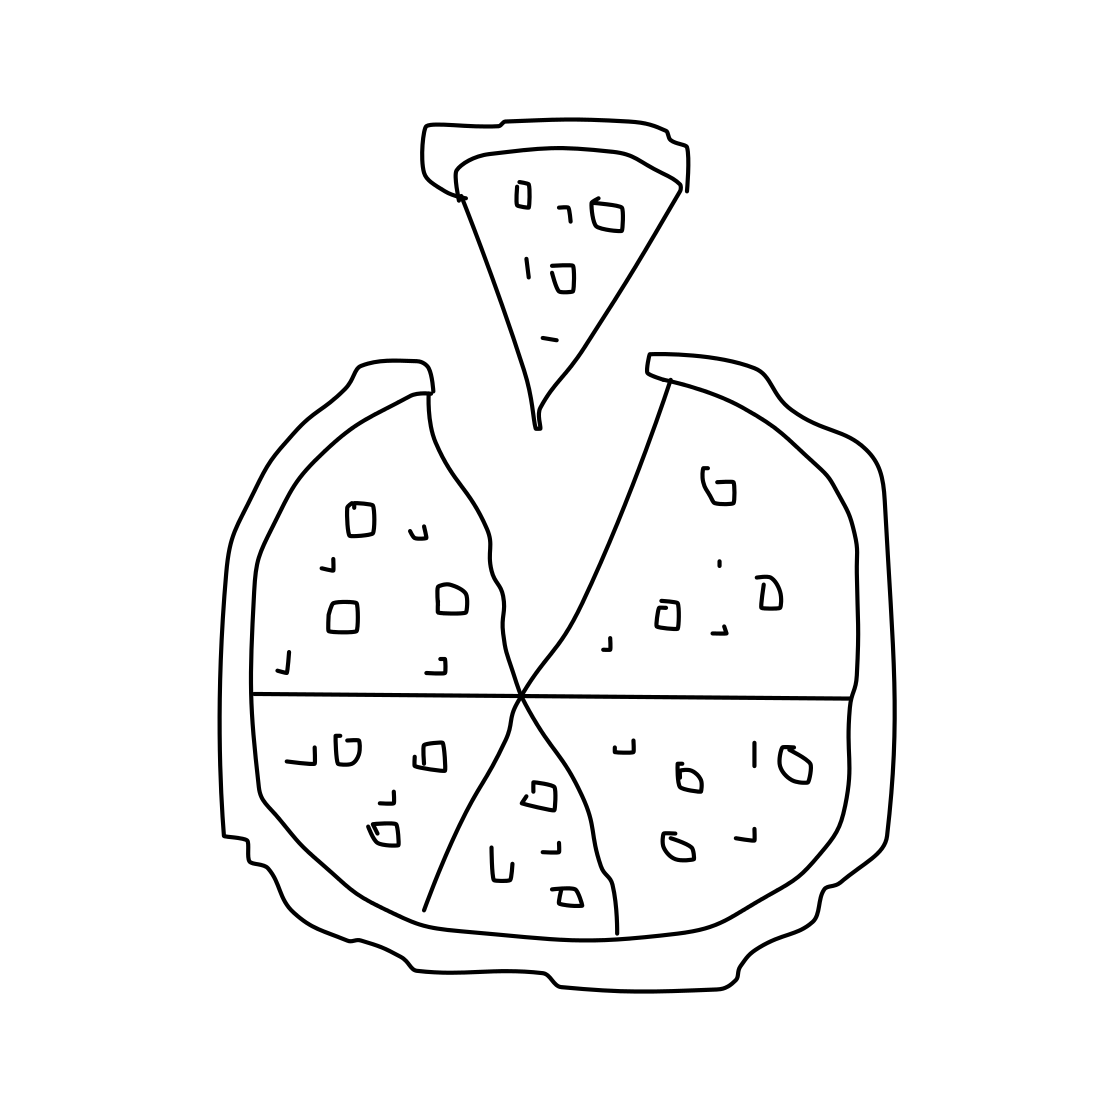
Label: pizza